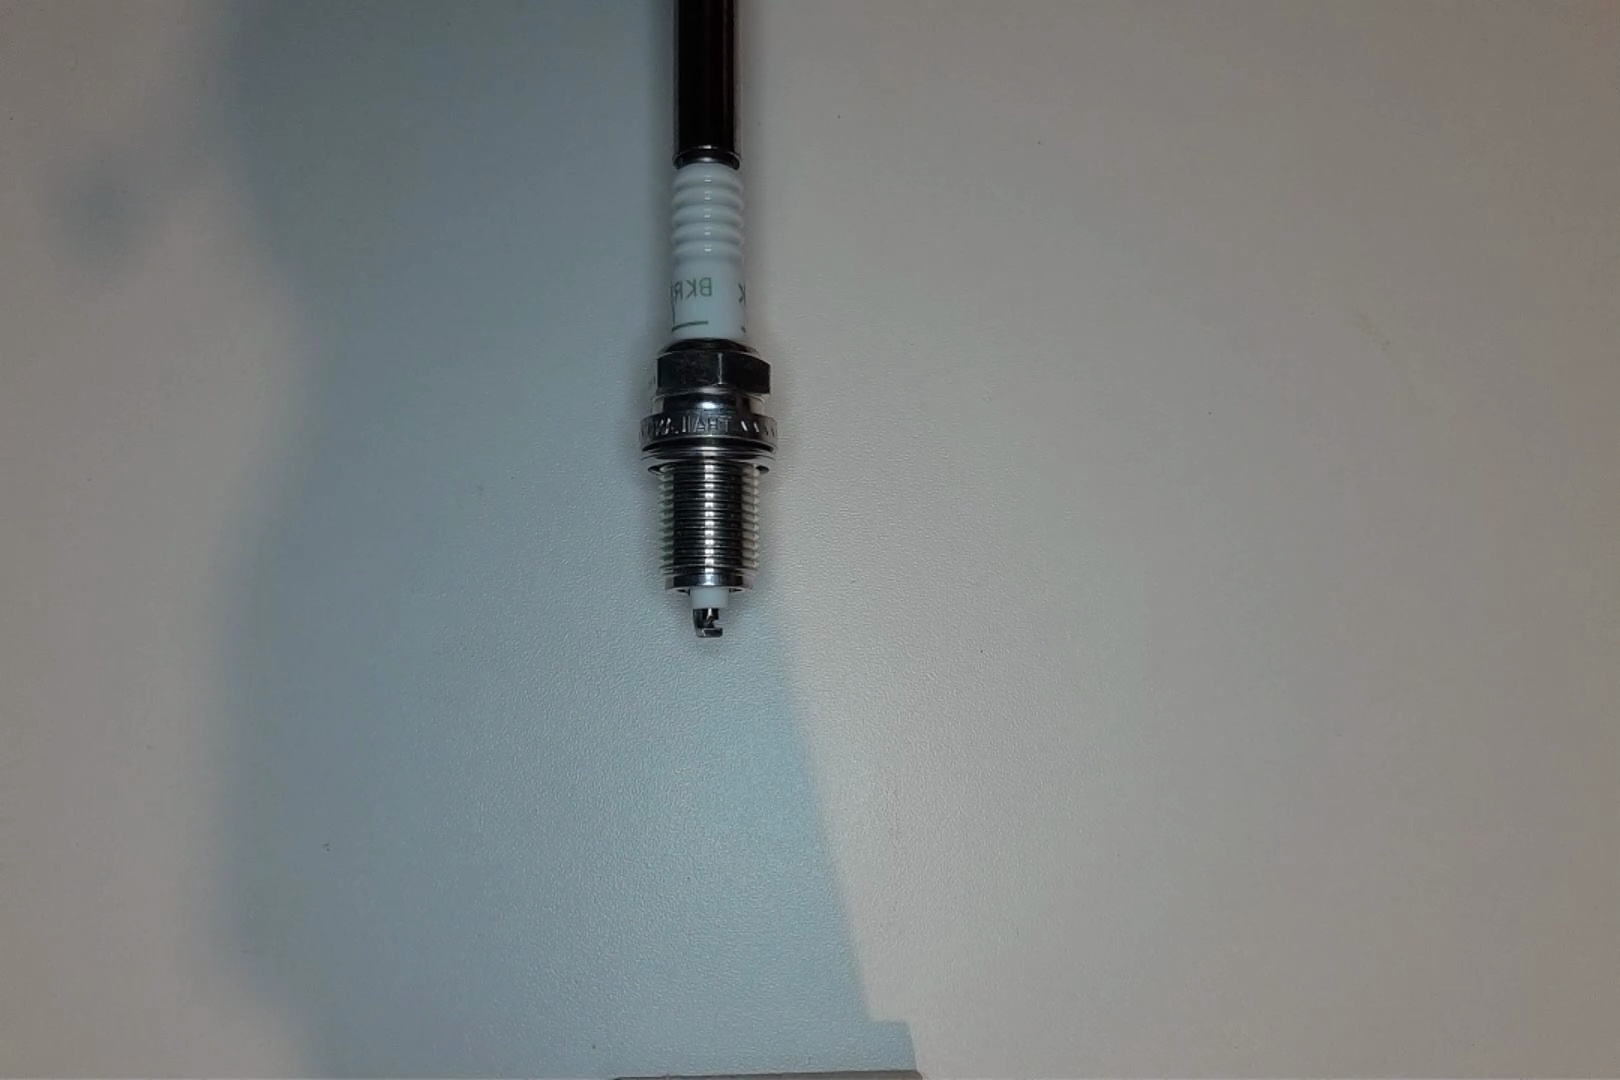
Label: normal